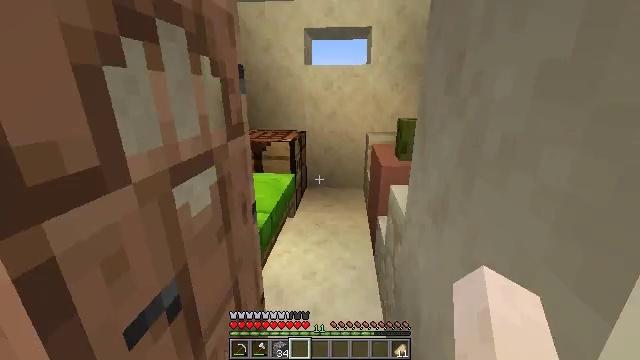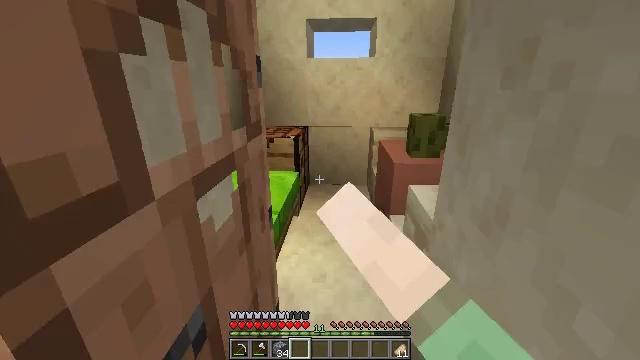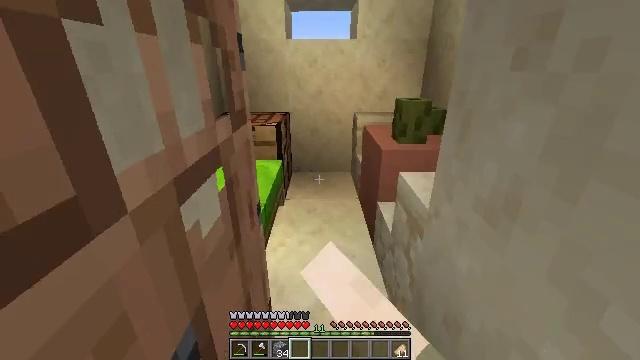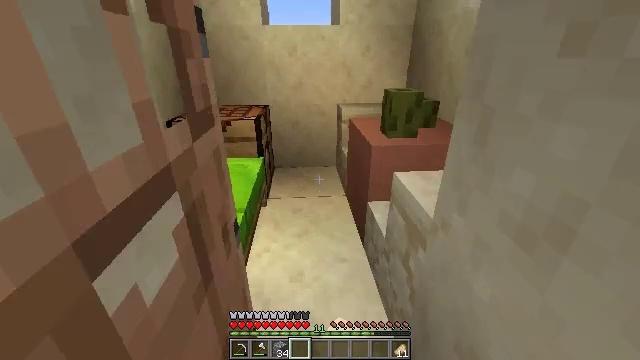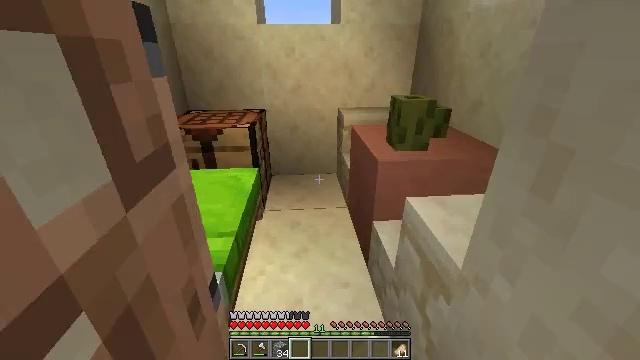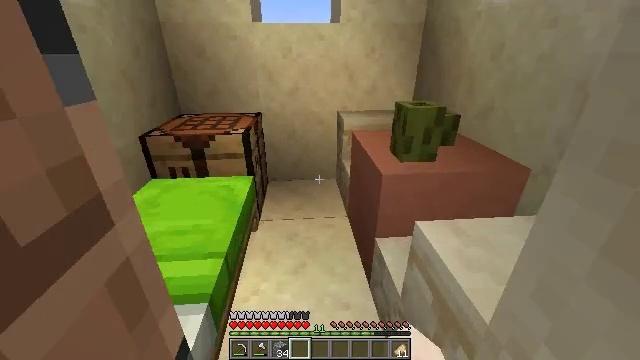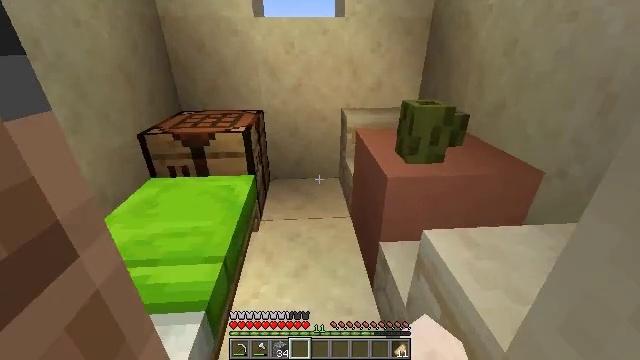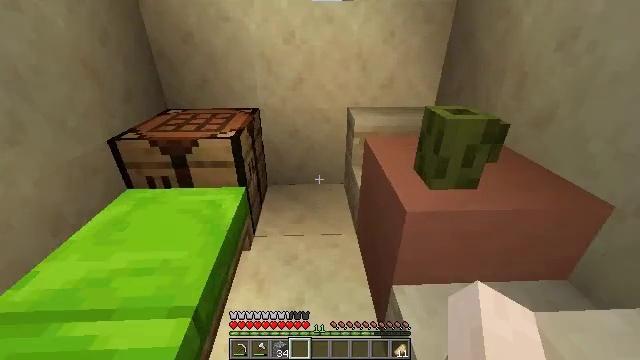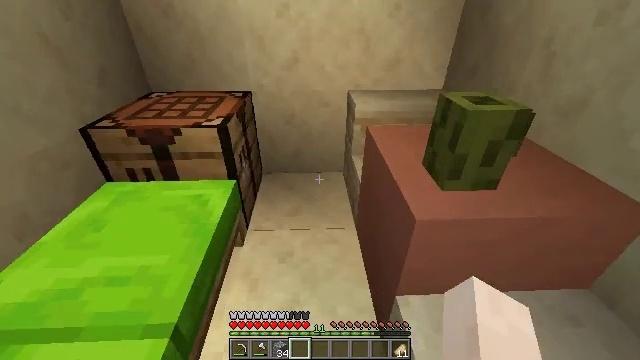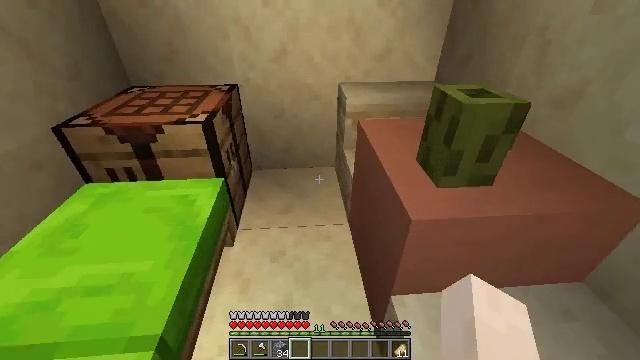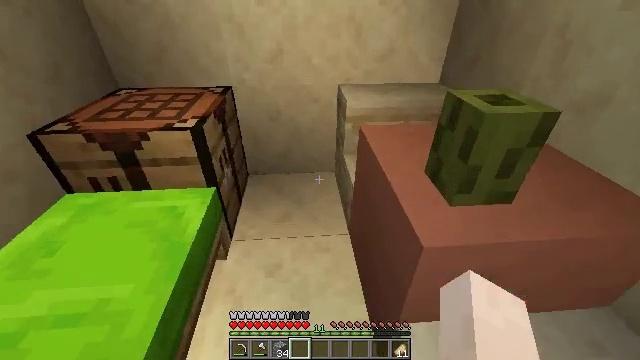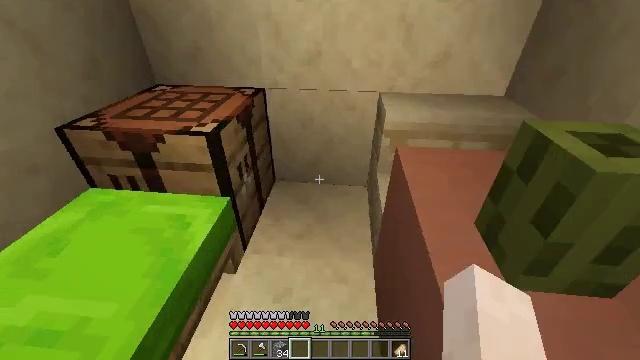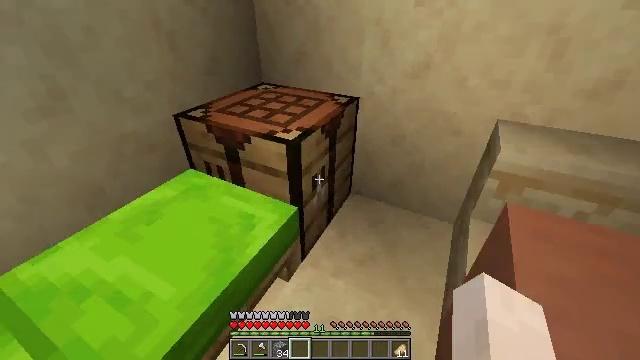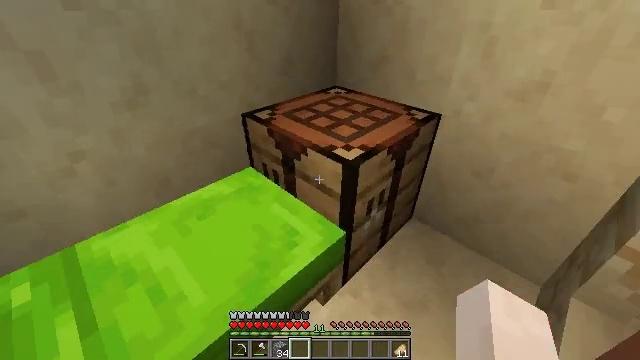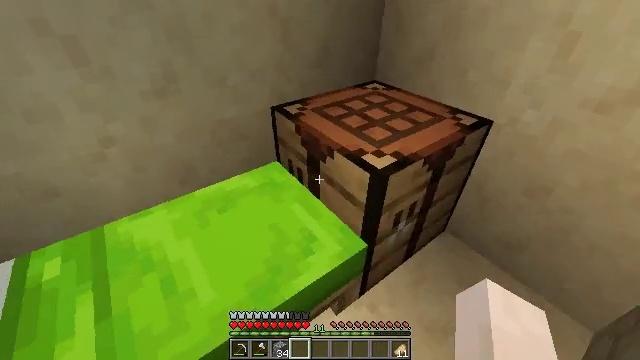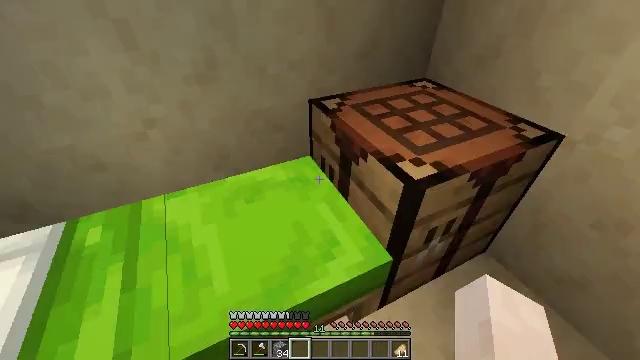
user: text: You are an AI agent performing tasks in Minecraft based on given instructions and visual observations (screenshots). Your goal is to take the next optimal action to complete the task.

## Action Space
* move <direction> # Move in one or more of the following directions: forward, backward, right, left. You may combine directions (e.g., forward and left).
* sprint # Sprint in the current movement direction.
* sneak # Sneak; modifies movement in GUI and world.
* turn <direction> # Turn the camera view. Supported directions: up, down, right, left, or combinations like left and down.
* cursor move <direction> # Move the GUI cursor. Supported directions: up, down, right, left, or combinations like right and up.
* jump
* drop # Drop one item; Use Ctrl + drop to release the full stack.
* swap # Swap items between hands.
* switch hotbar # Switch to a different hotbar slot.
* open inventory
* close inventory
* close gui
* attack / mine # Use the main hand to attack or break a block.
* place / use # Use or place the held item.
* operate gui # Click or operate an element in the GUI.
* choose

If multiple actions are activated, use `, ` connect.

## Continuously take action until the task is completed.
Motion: motion action
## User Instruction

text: Extract smooth sandstone from its location.
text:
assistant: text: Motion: move forward and move left, turn right and down, use / place
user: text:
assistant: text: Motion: move forward, turn right and down, use / place
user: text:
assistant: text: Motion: move forward, turn right and down
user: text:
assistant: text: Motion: move forward
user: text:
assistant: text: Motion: move forward
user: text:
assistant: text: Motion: move forward
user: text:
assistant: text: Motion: move forward, turn left and down
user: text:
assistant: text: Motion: move forward, turn down
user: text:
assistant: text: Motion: move forward, turn right and down
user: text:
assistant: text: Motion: move forward and move right
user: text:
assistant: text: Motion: move forward, turn left
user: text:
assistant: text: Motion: move forward, turn left
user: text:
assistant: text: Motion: move forward, turn left
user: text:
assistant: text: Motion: turn left and down
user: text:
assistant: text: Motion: turn left and down
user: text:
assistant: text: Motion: move left, turn left
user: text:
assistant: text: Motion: move left, turn left and up
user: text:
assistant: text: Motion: move left, turn left and up
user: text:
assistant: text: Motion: move left, turn left and up
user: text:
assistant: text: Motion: no_op
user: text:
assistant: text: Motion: no_op
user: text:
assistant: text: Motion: no_op
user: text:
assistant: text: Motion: no_op
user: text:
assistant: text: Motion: no_op
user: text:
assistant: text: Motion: no_op
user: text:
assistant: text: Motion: no_op
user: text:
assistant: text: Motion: move forward
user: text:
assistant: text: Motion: move forward
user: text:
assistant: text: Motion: move forward, turn left
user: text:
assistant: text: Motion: move forward, turn left